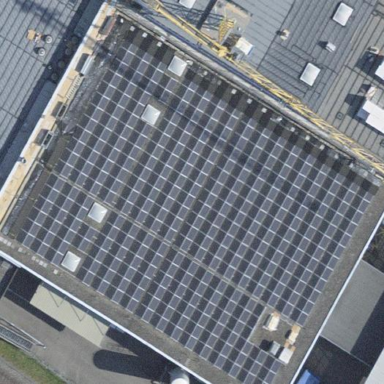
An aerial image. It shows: Solar power generator.